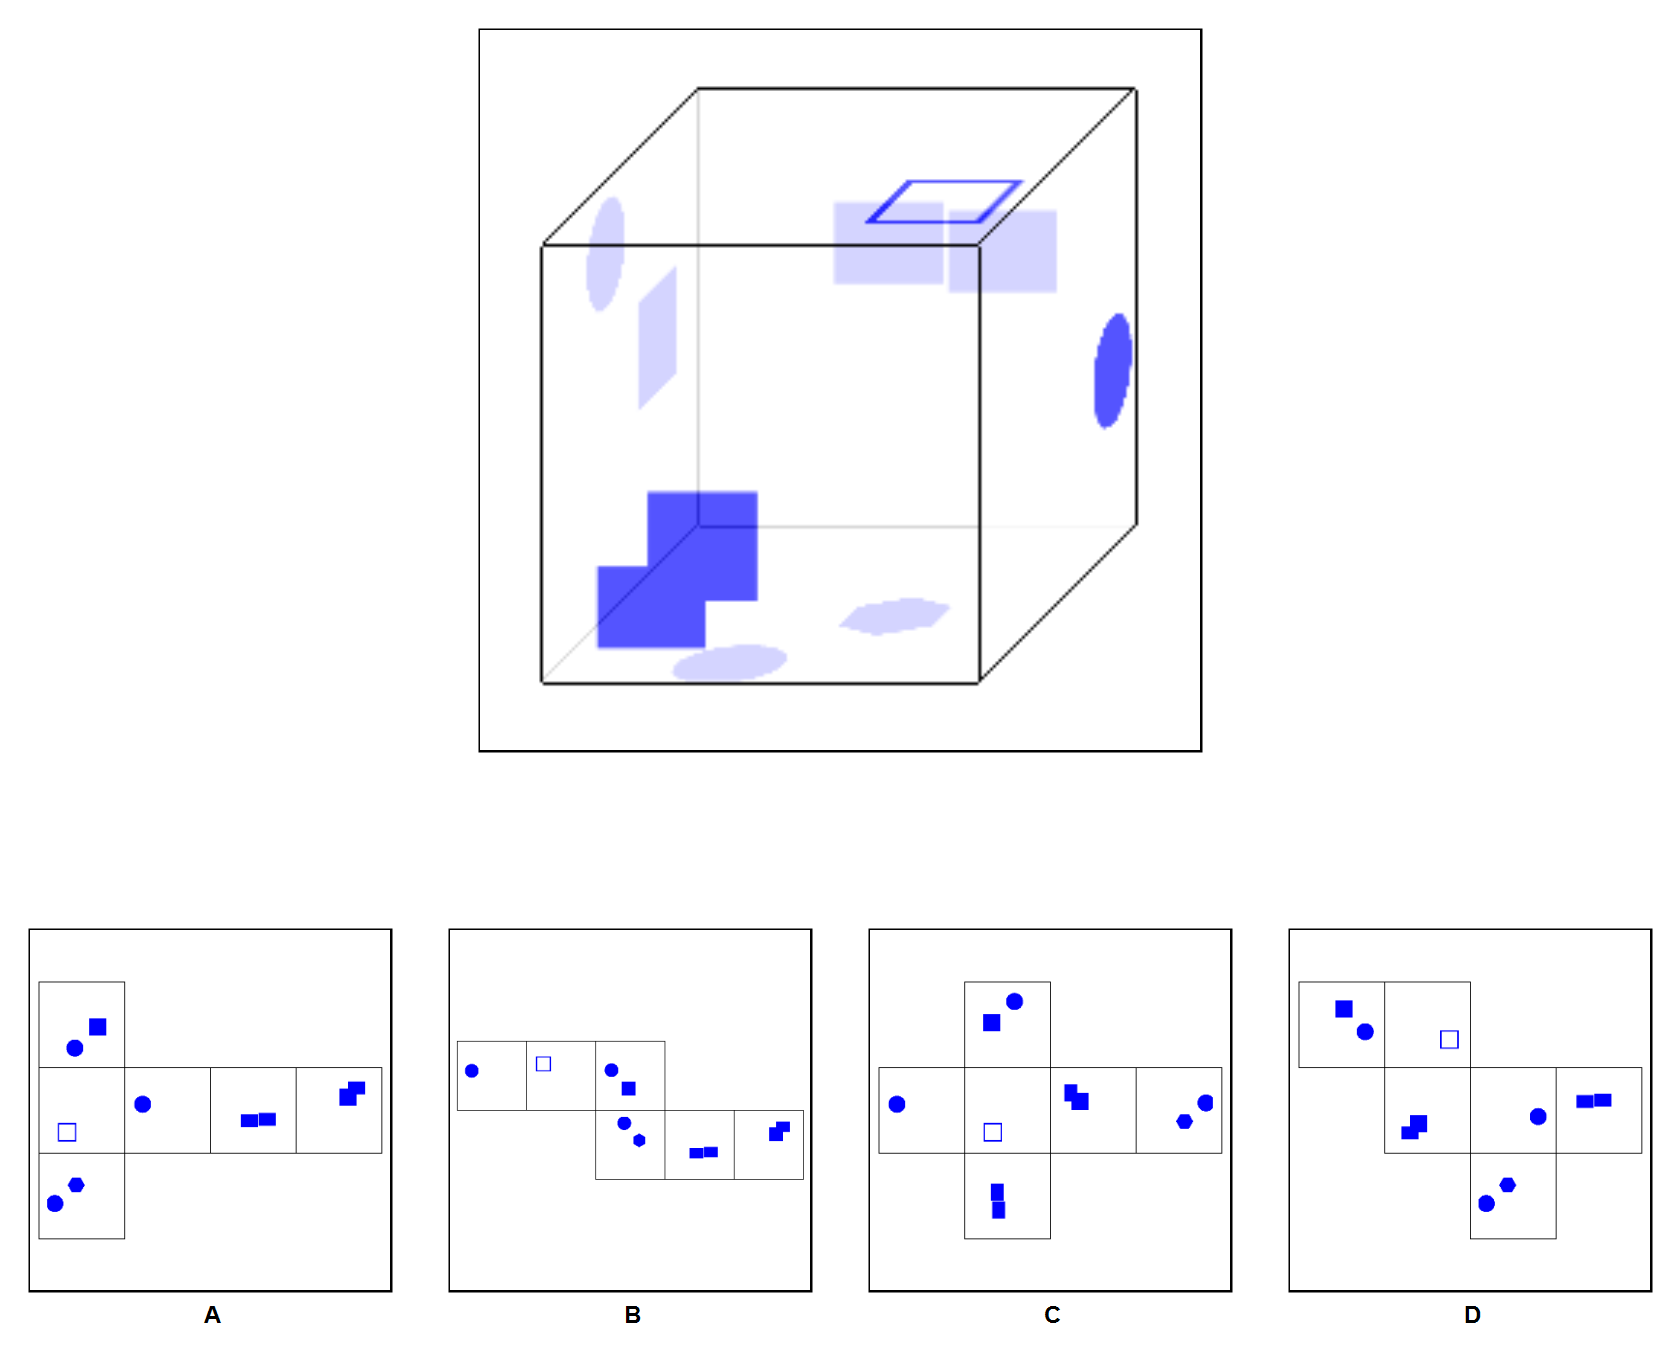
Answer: D